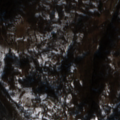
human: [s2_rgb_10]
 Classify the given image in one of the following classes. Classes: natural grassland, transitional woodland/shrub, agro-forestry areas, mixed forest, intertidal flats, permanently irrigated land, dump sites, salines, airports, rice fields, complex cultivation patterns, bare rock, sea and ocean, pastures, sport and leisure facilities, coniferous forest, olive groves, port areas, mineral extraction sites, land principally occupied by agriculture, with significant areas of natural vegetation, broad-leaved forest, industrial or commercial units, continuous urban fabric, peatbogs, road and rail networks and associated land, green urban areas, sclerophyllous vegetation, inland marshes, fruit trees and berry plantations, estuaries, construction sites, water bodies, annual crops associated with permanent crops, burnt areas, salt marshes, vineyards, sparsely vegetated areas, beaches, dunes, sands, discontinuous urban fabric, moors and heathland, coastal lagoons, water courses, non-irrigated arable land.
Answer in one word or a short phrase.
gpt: complex cultivation patterns, broad-leaved forest